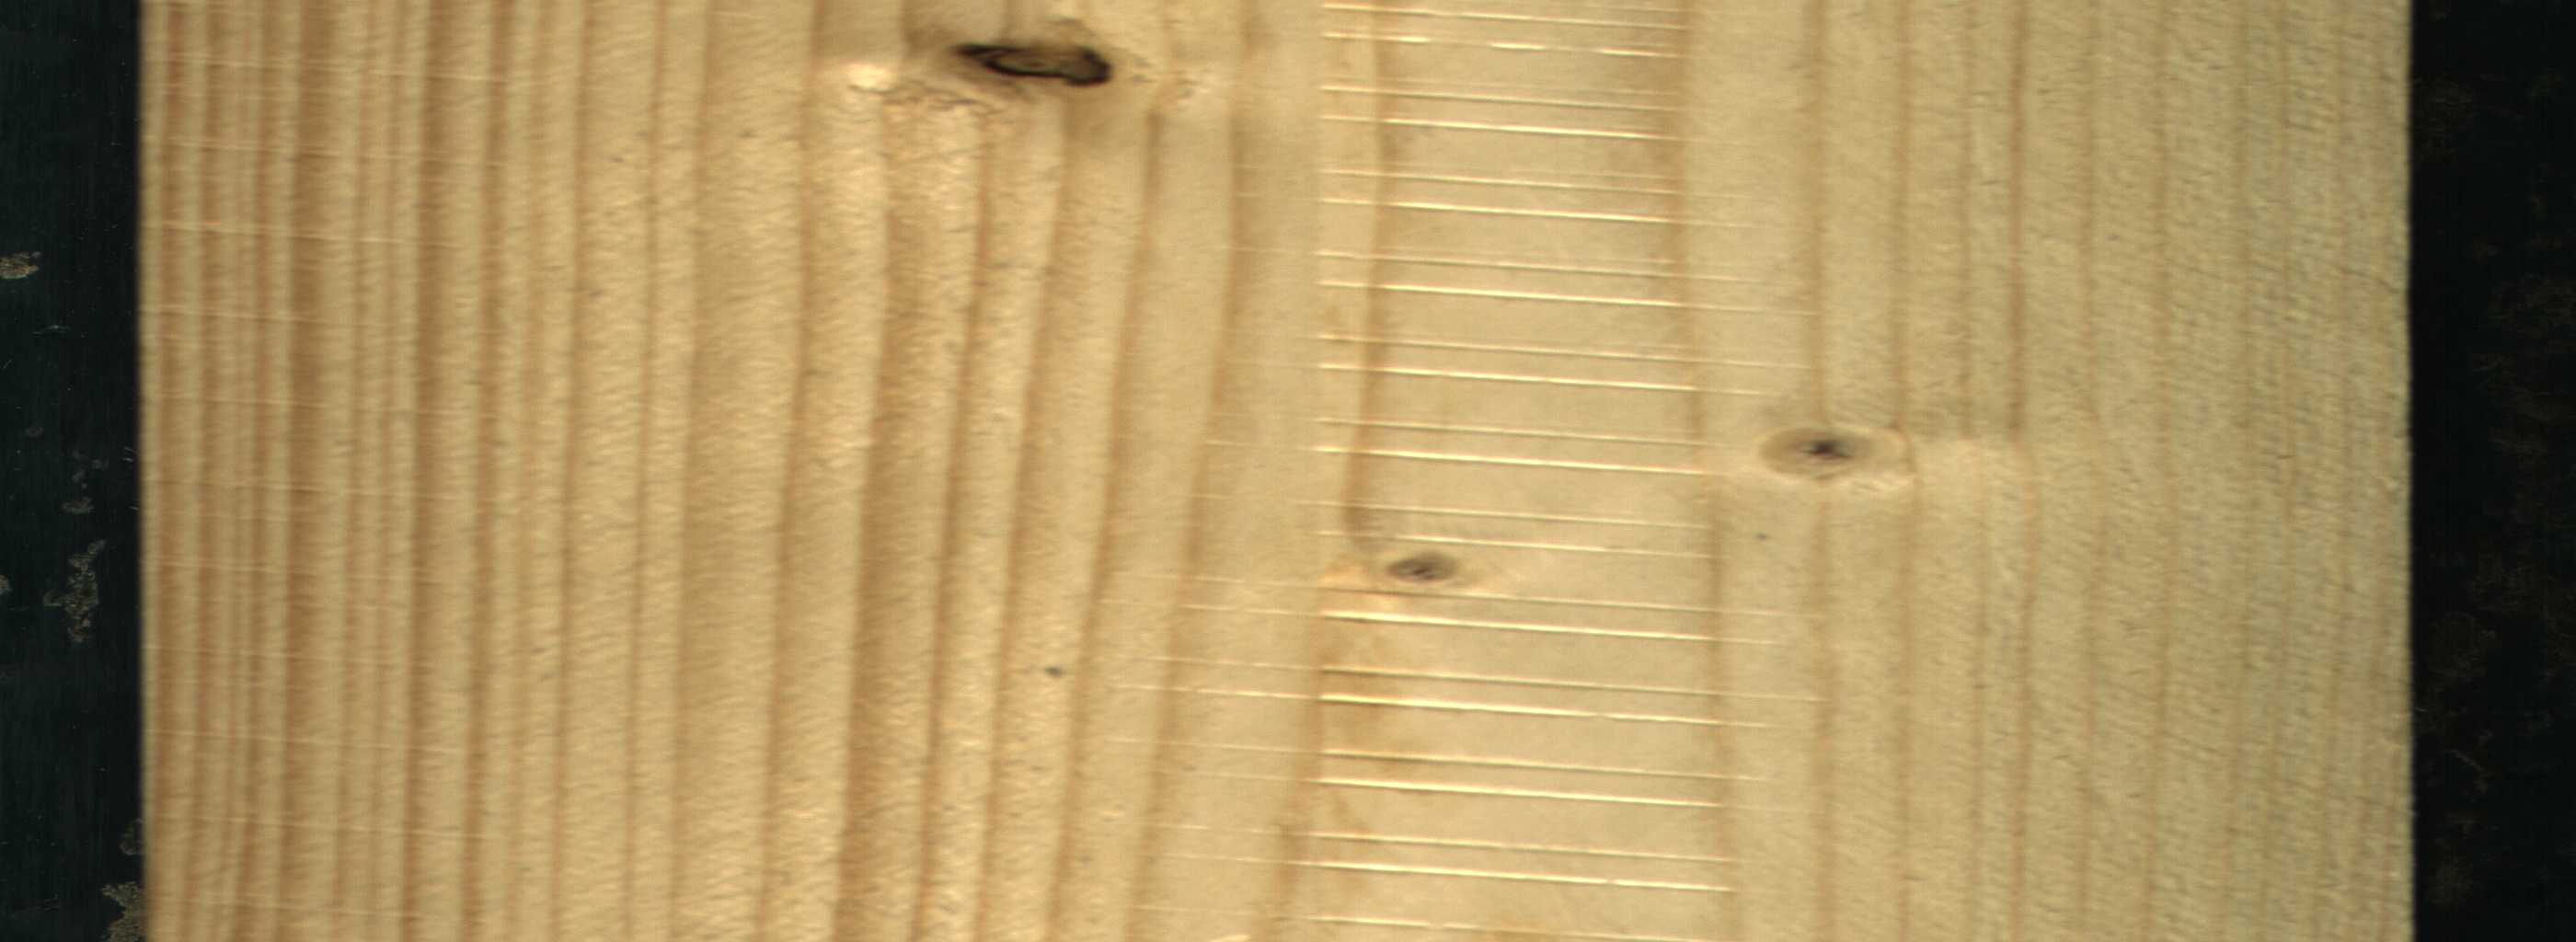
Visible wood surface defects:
Dead_Knot
Live_Knot
Live_Knot